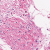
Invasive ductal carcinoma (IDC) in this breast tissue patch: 0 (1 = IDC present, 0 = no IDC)